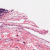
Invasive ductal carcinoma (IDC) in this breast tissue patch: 0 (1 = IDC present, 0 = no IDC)